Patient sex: F
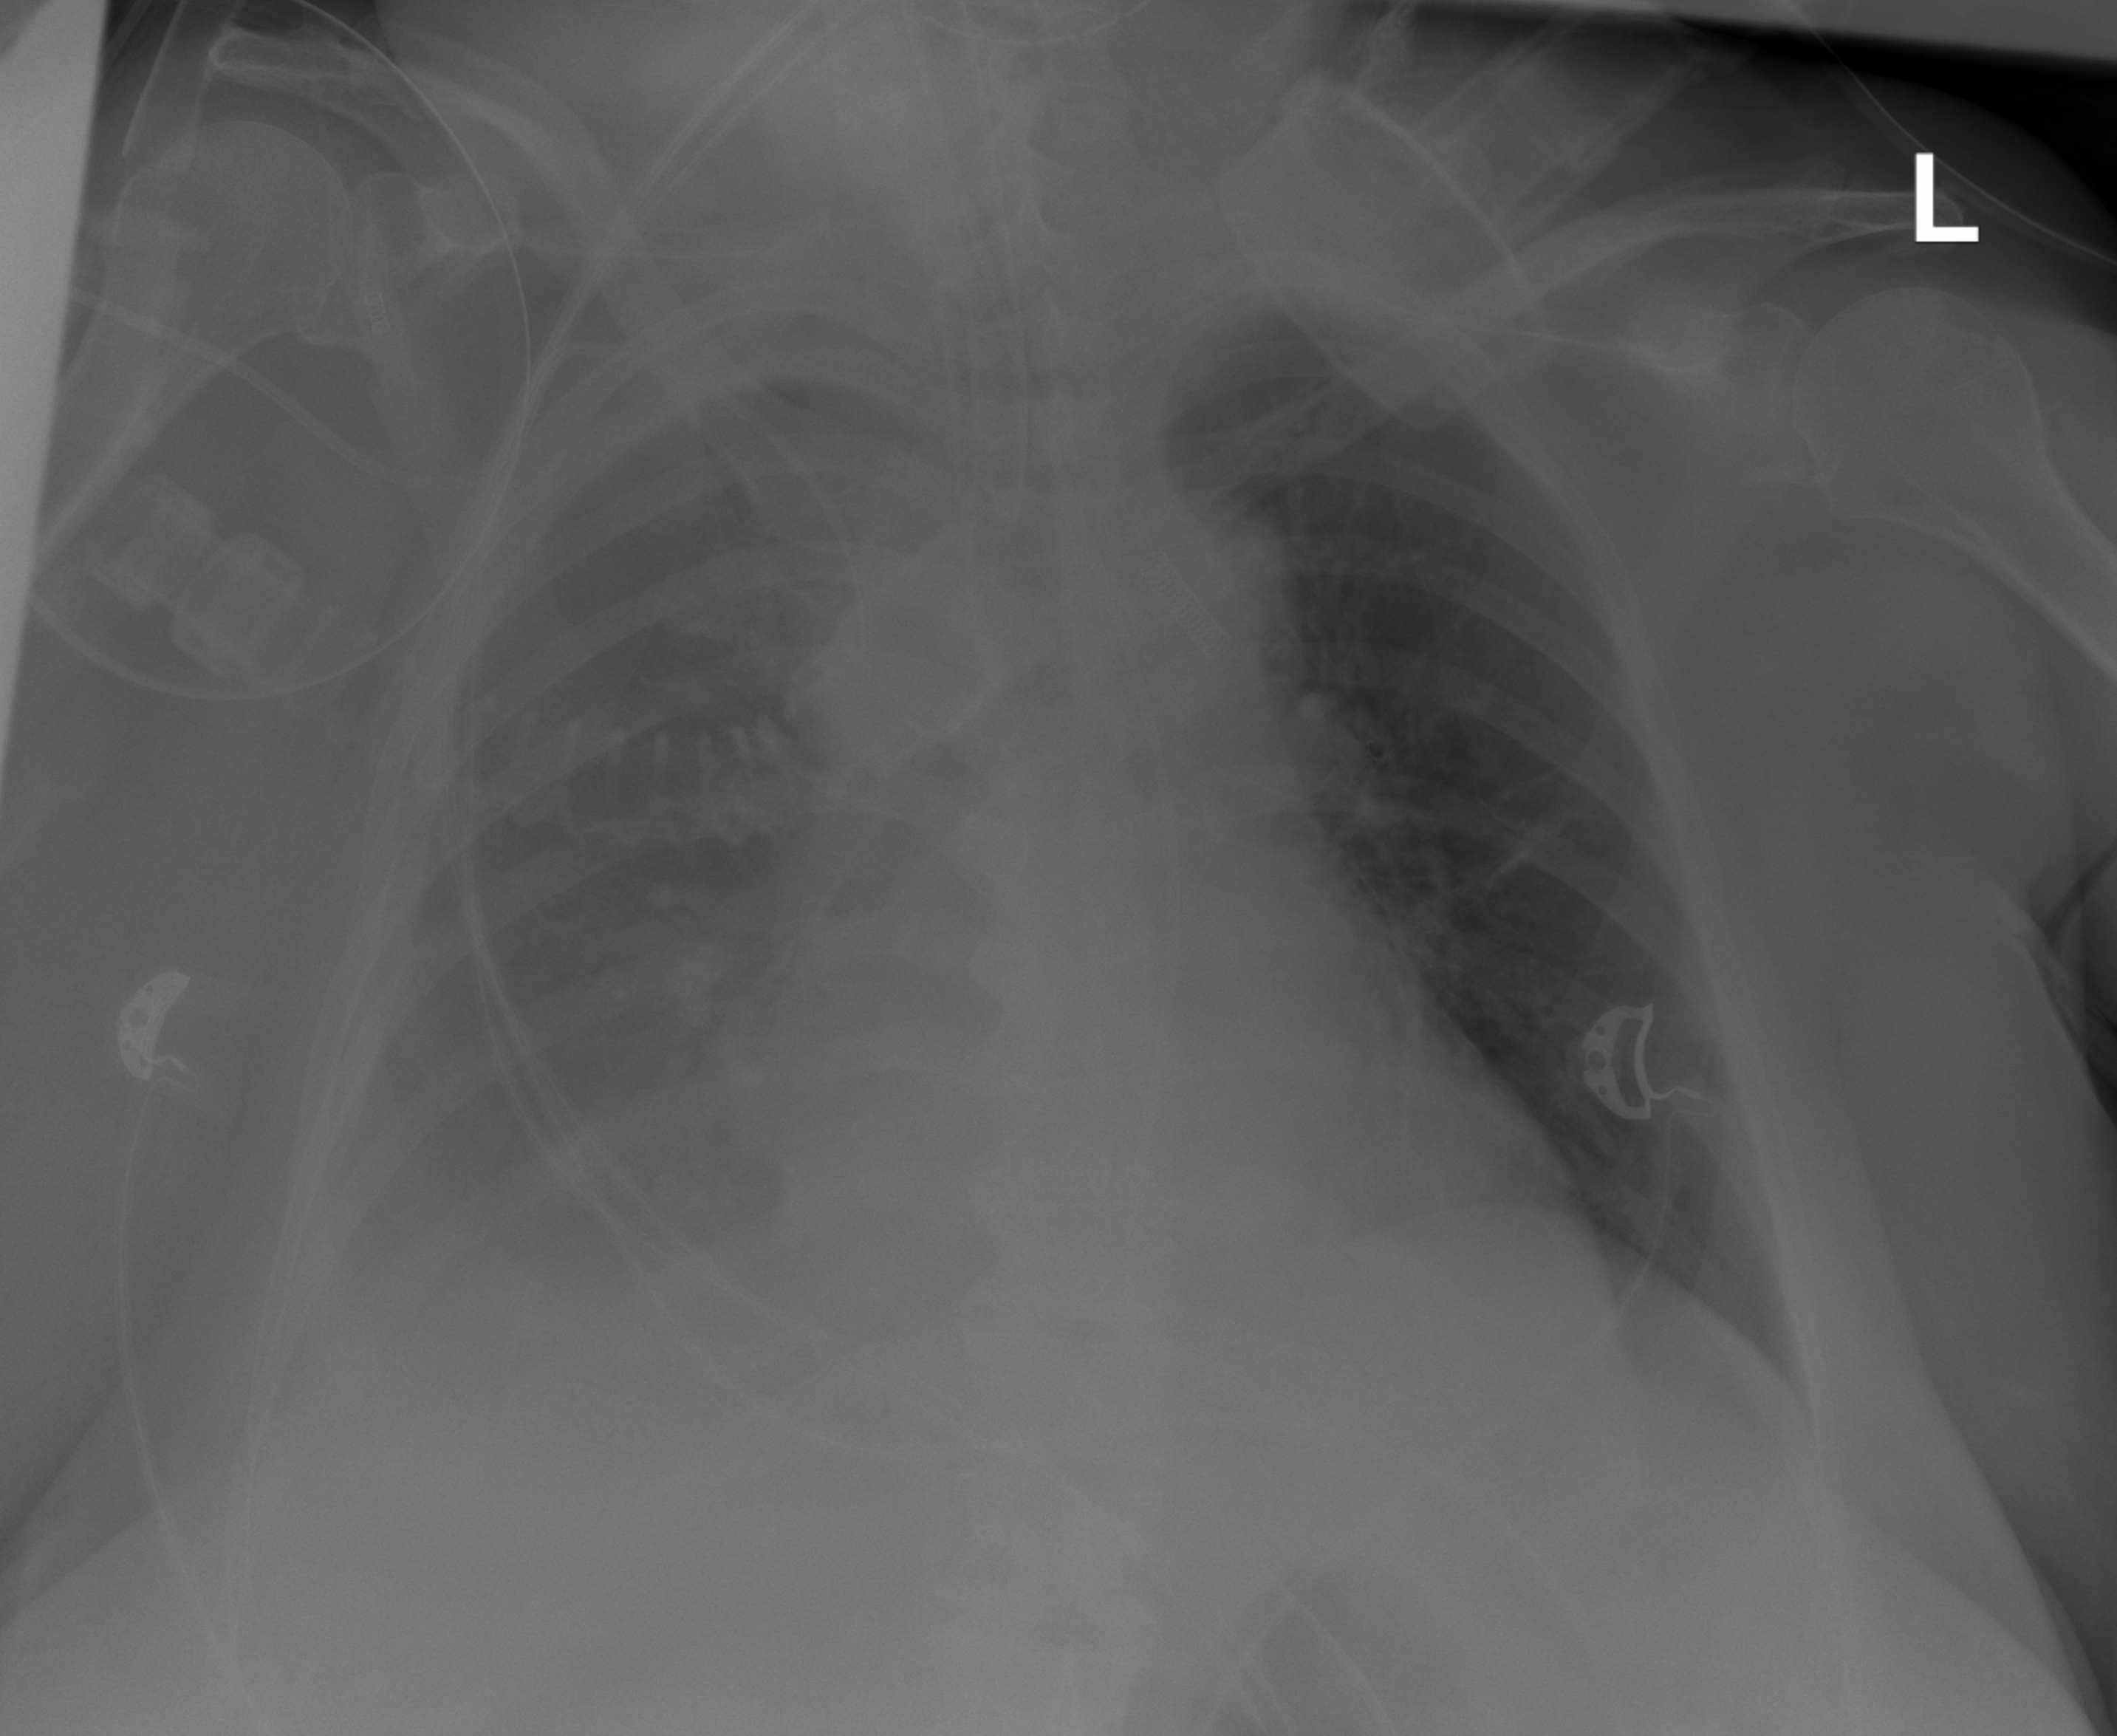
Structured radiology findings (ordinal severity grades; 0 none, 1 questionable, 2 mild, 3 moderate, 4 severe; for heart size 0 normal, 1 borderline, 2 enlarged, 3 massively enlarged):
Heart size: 0
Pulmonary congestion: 0
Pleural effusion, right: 3
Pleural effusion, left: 0
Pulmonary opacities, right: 1
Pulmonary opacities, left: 0
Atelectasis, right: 2
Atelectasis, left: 0